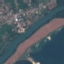
Land use / land cover class: River